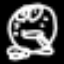
Label: frog